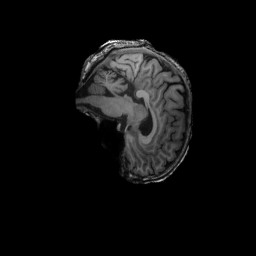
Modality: T1w
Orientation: sagittal
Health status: ill
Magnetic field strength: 3 T